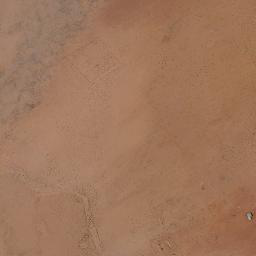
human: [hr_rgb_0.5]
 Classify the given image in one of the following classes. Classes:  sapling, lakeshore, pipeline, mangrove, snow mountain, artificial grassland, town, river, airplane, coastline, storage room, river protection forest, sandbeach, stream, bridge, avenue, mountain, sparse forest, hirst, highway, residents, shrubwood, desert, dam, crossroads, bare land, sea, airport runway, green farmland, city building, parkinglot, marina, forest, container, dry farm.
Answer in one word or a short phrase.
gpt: desert